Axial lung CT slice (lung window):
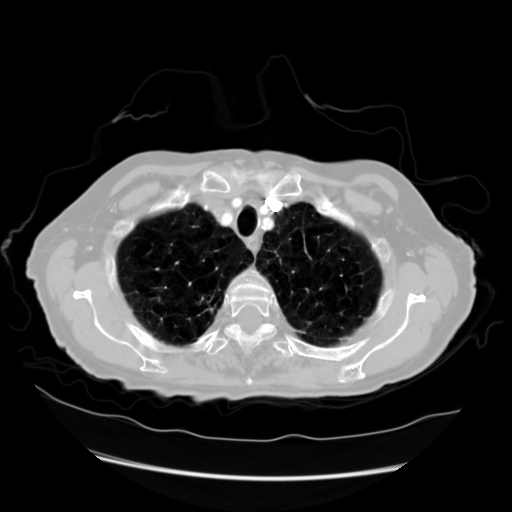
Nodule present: no